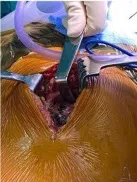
(E) Intraoperative images showing darkening of the soft tissue to a brown and black color.
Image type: medical_photograph (other_medical_photograph)